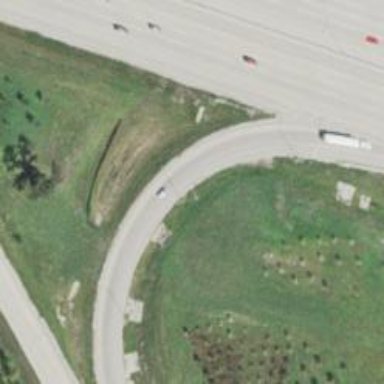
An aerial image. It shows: Toll gantry on the road.